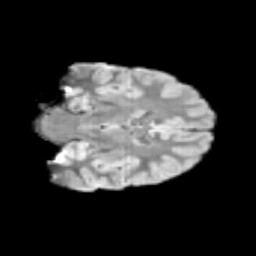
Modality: T2w
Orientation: coronal
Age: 10
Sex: male
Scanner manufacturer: siemens
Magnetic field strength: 3 T
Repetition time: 3.8 s
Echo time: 0.07 s